Interaction volume radius: 5 \u00c5
Interaction volume height: 15 \u00c5
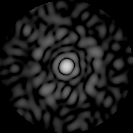
Disorder parameter: 0.8591